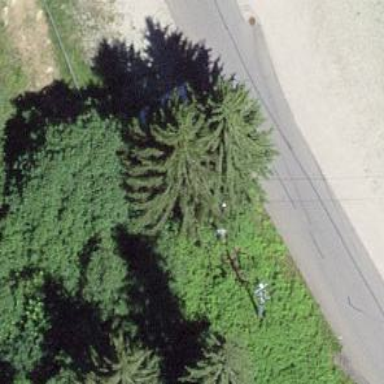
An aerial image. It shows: Minor power line.